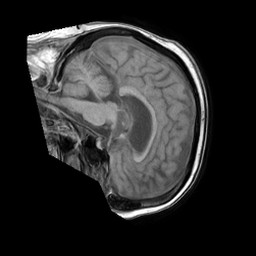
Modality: T1w
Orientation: sagittal
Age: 65
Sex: female
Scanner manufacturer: philips
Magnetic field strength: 1.5 T
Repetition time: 0.1844 s
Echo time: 0.001819 s